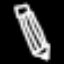
Label: pencil